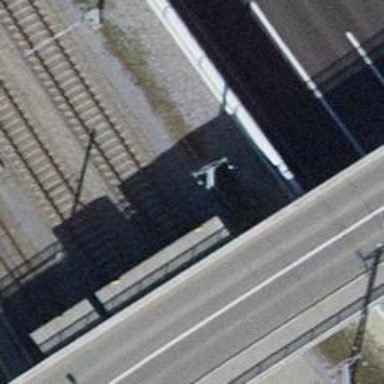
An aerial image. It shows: Solitary milestone along the railway.